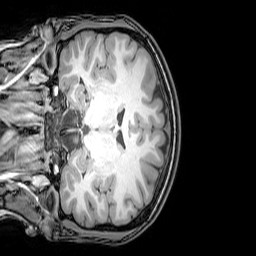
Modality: T1w
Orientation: coronal
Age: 21
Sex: female
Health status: healthy
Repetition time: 0.081 s
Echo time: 0.037 s